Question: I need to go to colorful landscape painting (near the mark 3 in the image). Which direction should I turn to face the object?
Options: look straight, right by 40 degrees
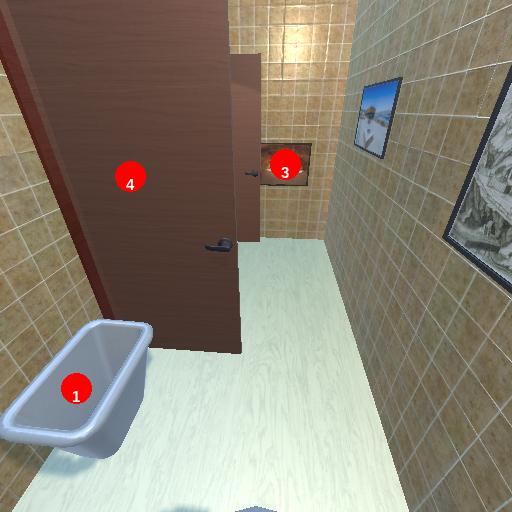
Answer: look straight